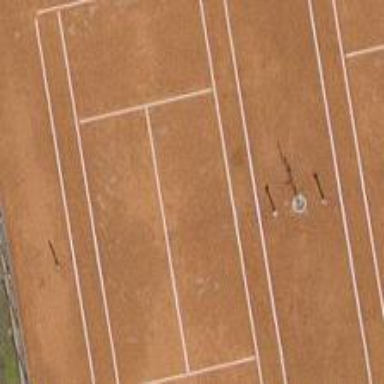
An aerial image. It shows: Tartan tennis court in leisure land pitch.